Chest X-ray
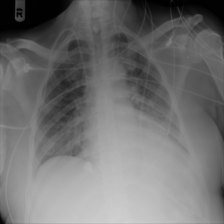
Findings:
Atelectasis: positive
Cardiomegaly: negative
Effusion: positive
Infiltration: negative
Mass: negative
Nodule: negative
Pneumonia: negative
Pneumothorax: negative
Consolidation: negative
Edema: negative
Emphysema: negative
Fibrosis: negative
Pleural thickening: negative
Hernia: negative